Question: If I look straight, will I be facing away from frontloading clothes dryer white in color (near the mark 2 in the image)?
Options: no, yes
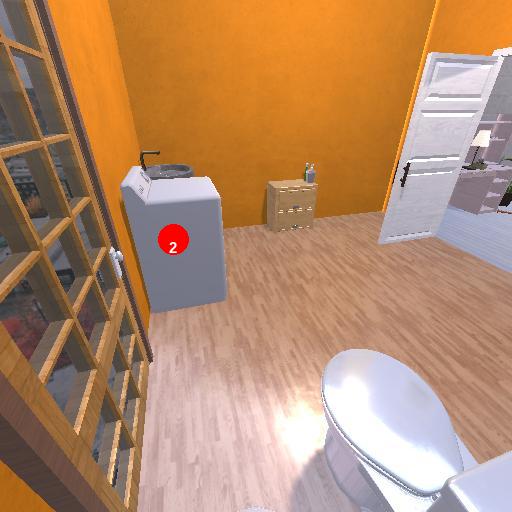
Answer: no